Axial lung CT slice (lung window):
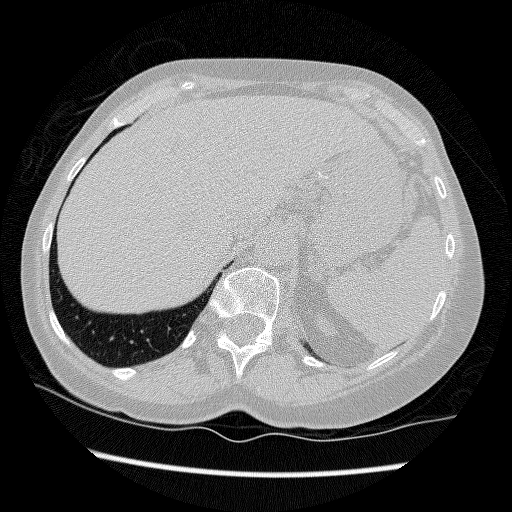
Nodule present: no